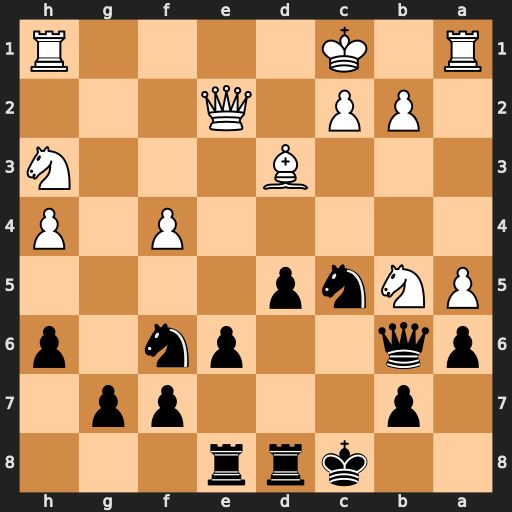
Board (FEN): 2krr3/1p3pp1/pq2pn1p/PNnp4/5P1P/3B3N/1PP1Q3/R1K4R
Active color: b
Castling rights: -
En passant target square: -
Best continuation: Nxd3+ Qxd3 Qxb5 Qxb5 axb5